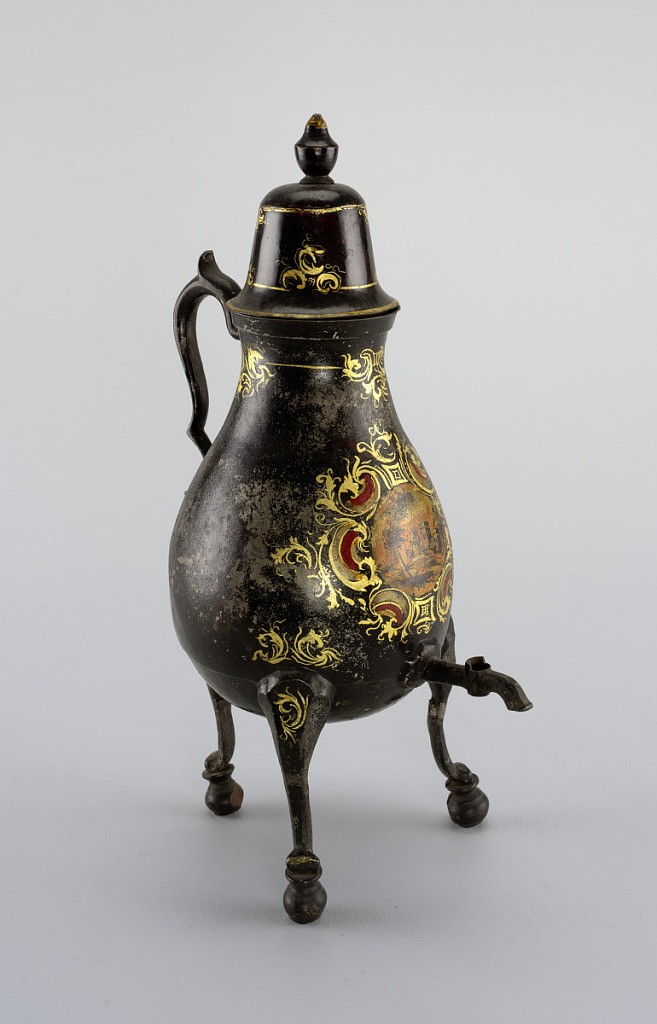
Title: Cover
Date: ca. 1770
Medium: Enameled tôle, wood
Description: In style of ca. 1770. A: pear-shaped, on cabriole legs with ball feet; with shaped handle; B: domed lid with urn finial (spigot in bottom is missing). Black, decorated in red and gilt, with landscape medallion above faucet; C: plain square base.